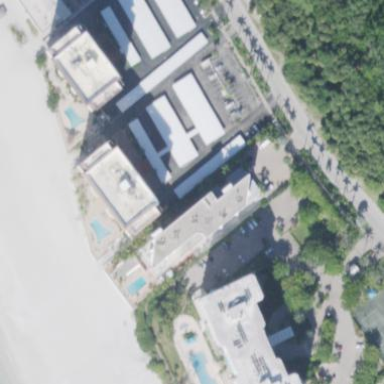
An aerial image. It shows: Hotel building.